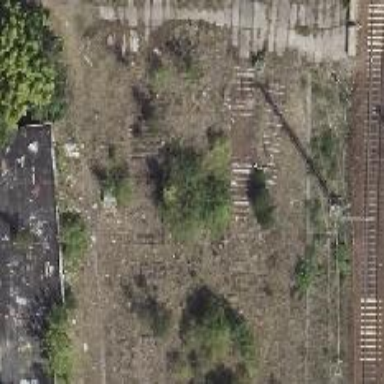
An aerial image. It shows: Abandoned railway with historical significance.